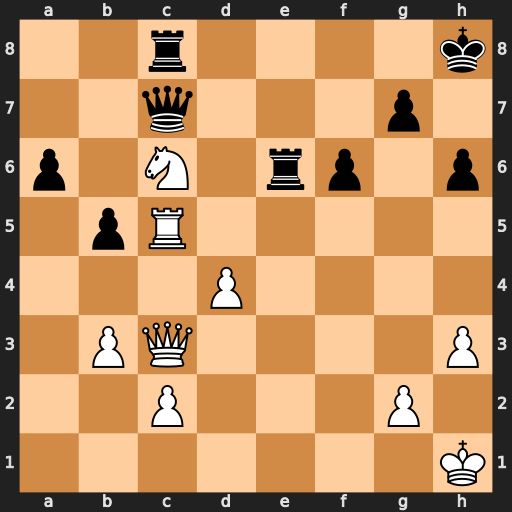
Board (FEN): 2r4k/2q3p1/p1N1rp1p/1pR5/3P4/1PQ4P/2P3P1/7K
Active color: w
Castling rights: -
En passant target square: -
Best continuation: Nb4 Qxc5 dxc5